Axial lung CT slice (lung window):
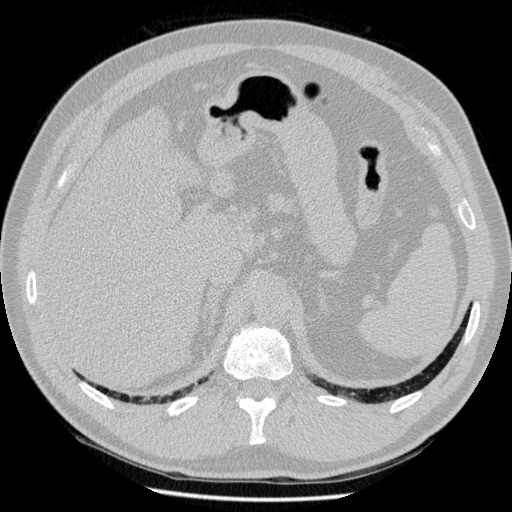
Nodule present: no